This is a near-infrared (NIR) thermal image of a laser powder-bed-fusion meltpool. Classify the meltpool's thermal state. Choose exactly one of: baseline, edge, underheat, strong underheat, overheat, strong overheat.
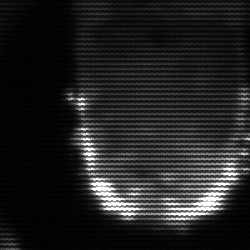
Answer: baseline